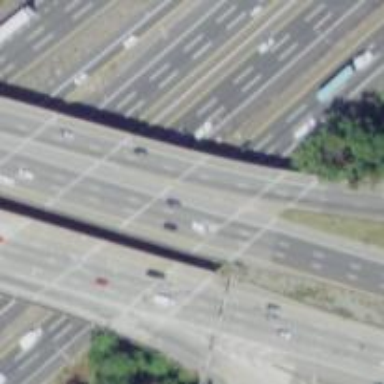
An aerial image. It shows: Urban freeway or expressway.